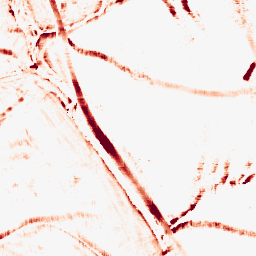
Category: morphological
Decomposition family: morphological_rect
Decomposition parameters: operation: opening
width: 10
height: 10
Upsampling method: bicubic_3x
Upsampling parameters: scale: 3
Upsampling scale: 3